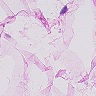
Metastatic tissue present: no